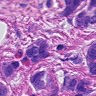
Metastatic tissue present: yes